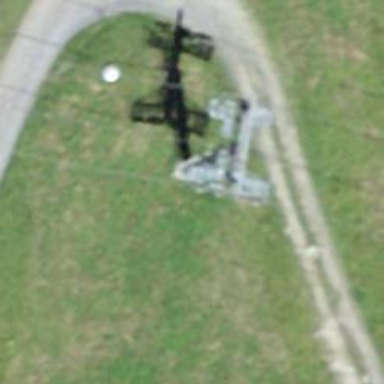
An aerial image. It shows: Chair lift used during the winter season.